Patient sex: F
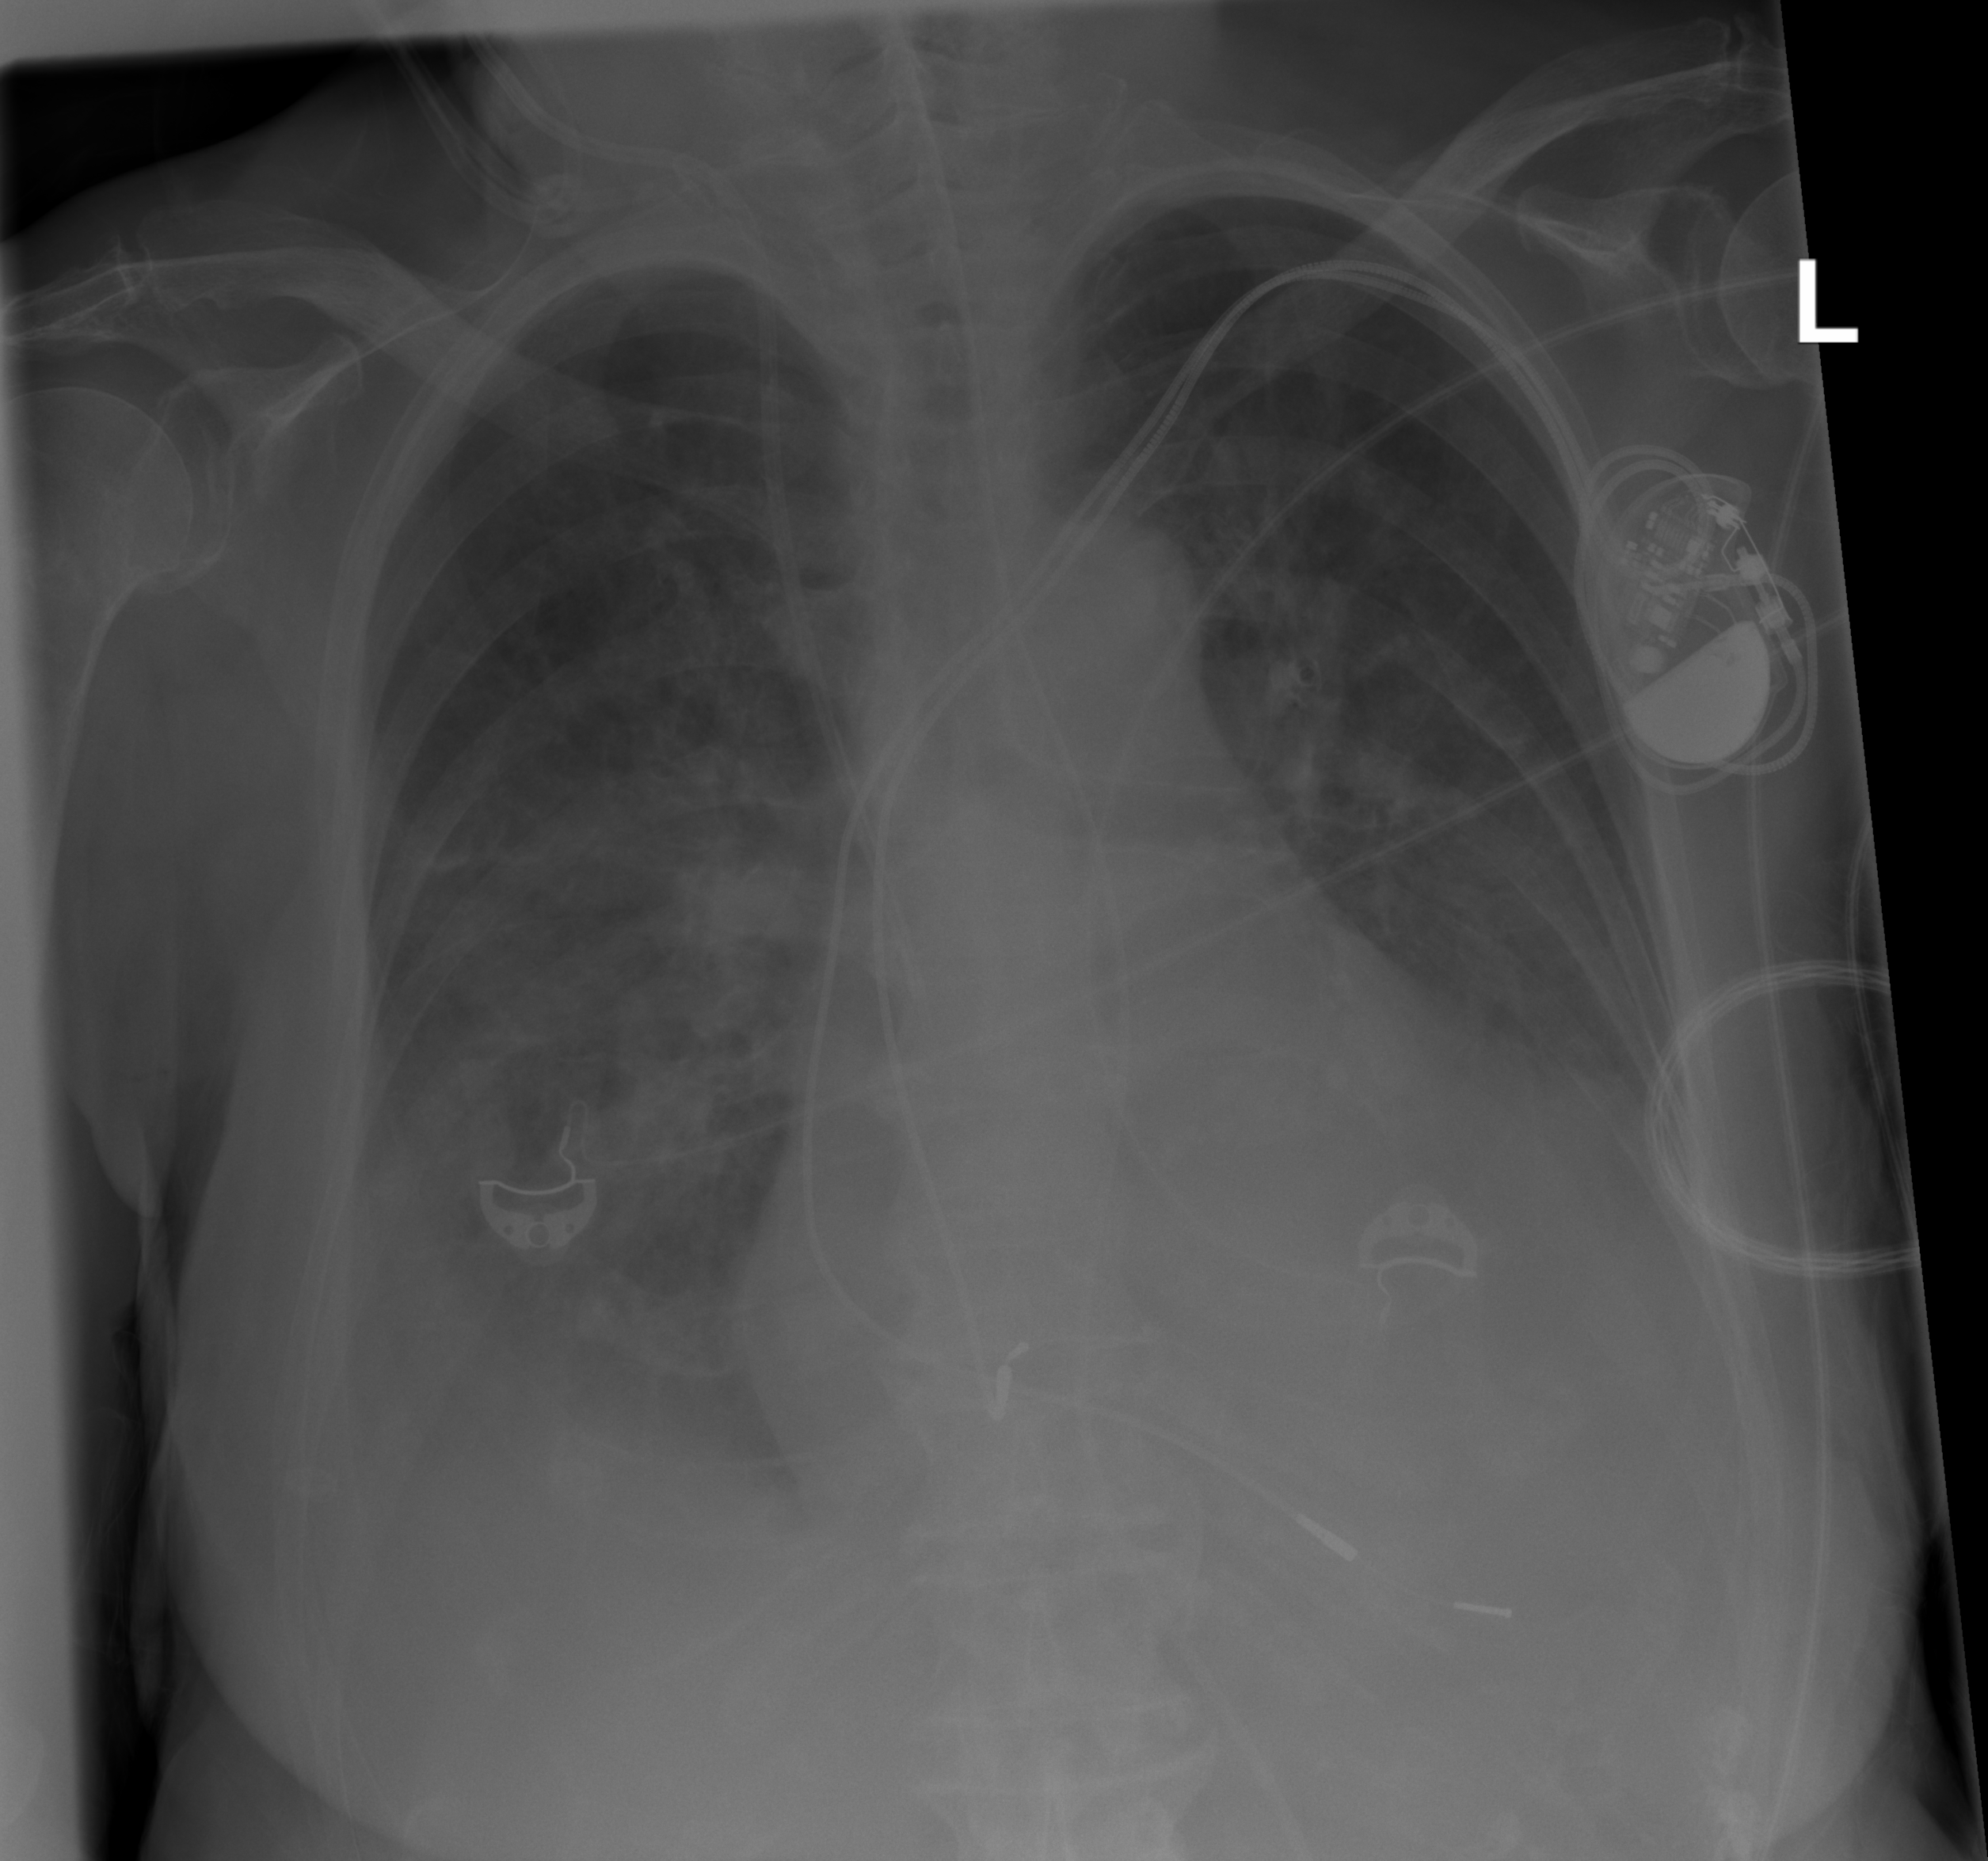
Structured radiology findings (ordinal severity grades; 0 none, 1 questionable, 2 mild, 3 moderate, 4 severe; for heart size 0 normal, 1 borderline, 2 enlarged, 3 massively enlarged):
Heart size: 2
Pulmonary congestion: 2
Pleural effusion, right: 3
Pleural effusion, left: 2
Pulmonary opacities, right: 3
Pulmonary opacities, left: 2
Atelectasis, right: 2
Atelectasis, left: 2